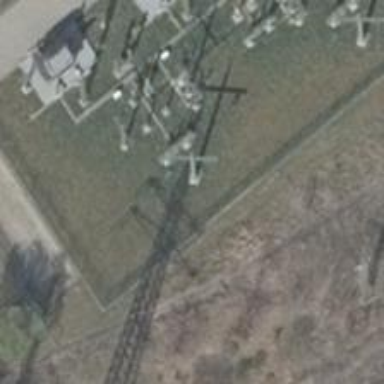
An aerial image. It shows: Power line is depicted.